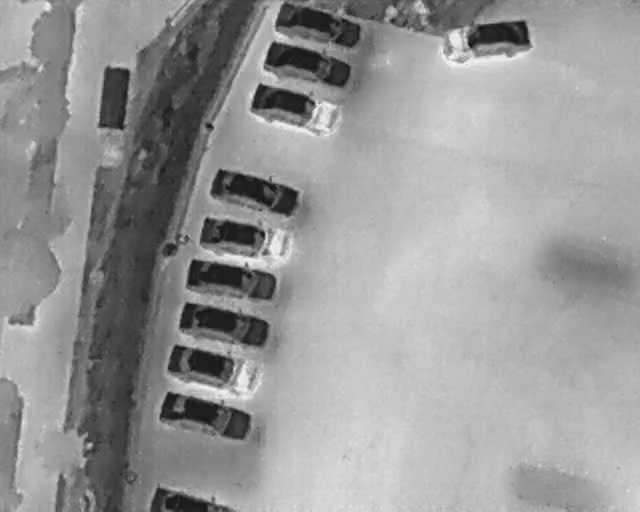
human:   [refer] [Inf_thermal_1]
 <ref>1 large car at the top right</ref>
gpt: <box>[[72, -1, 79, 17, 174]]</box>

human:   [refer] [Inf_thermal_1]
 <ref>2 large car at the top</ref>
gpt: <box>[[42, 12, 49, 30, 16], [45, 3, 51, 21, 16]]</box>

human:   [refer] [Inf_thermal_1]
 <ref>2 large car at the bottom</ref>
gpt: <box>[[28, 72, 35, 91, 14], [29, 62, 36, 81, 14]]</box>

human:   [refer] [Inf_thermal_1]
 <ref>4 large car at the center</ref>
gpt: <box>[[31, 54, 38, 72, 11], [33, 45, 39, 63, 11], [35, 37, 41, 55, 11], [36, 28, 43, 46, 14]]</box>

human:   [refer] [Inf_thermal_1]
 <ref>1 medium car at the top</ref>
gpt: <box>[[47, -2, 52, 13, 16]]</box>